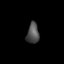
Tissue: lung
Cell type: Endothelial cells
Senescence score: 0.2436
Nuclear area (px): 248
Mean DAPI intensity: 79.274